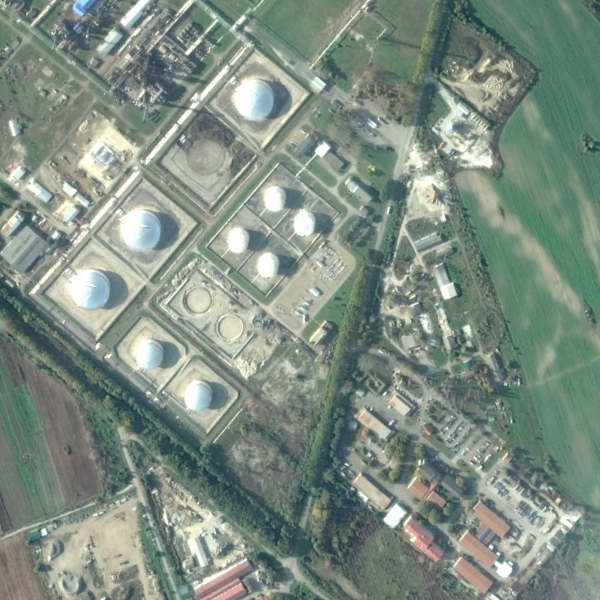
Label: StorageTanks